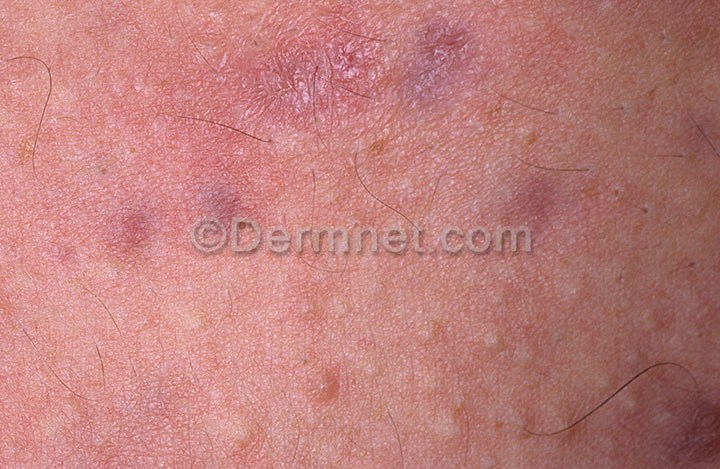
Disease: Acne and Rosacea Photos